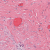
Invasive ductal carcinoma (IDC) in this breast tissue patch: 0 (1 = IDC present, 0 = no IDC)